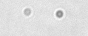
Label: camera_spot